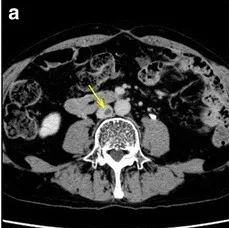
Contrast-enhanced computed tomography on the first visit. A contrast deficit in. The inferior vena cava at the level of kidney lower lobe (the yellow arrow).
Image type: radiology (ct)